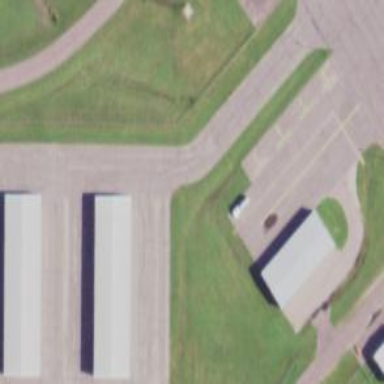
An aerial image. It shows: View of taxiway at the airport.